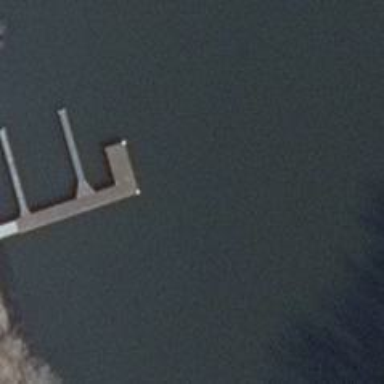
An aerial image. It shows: Man-made pier.